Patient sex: M
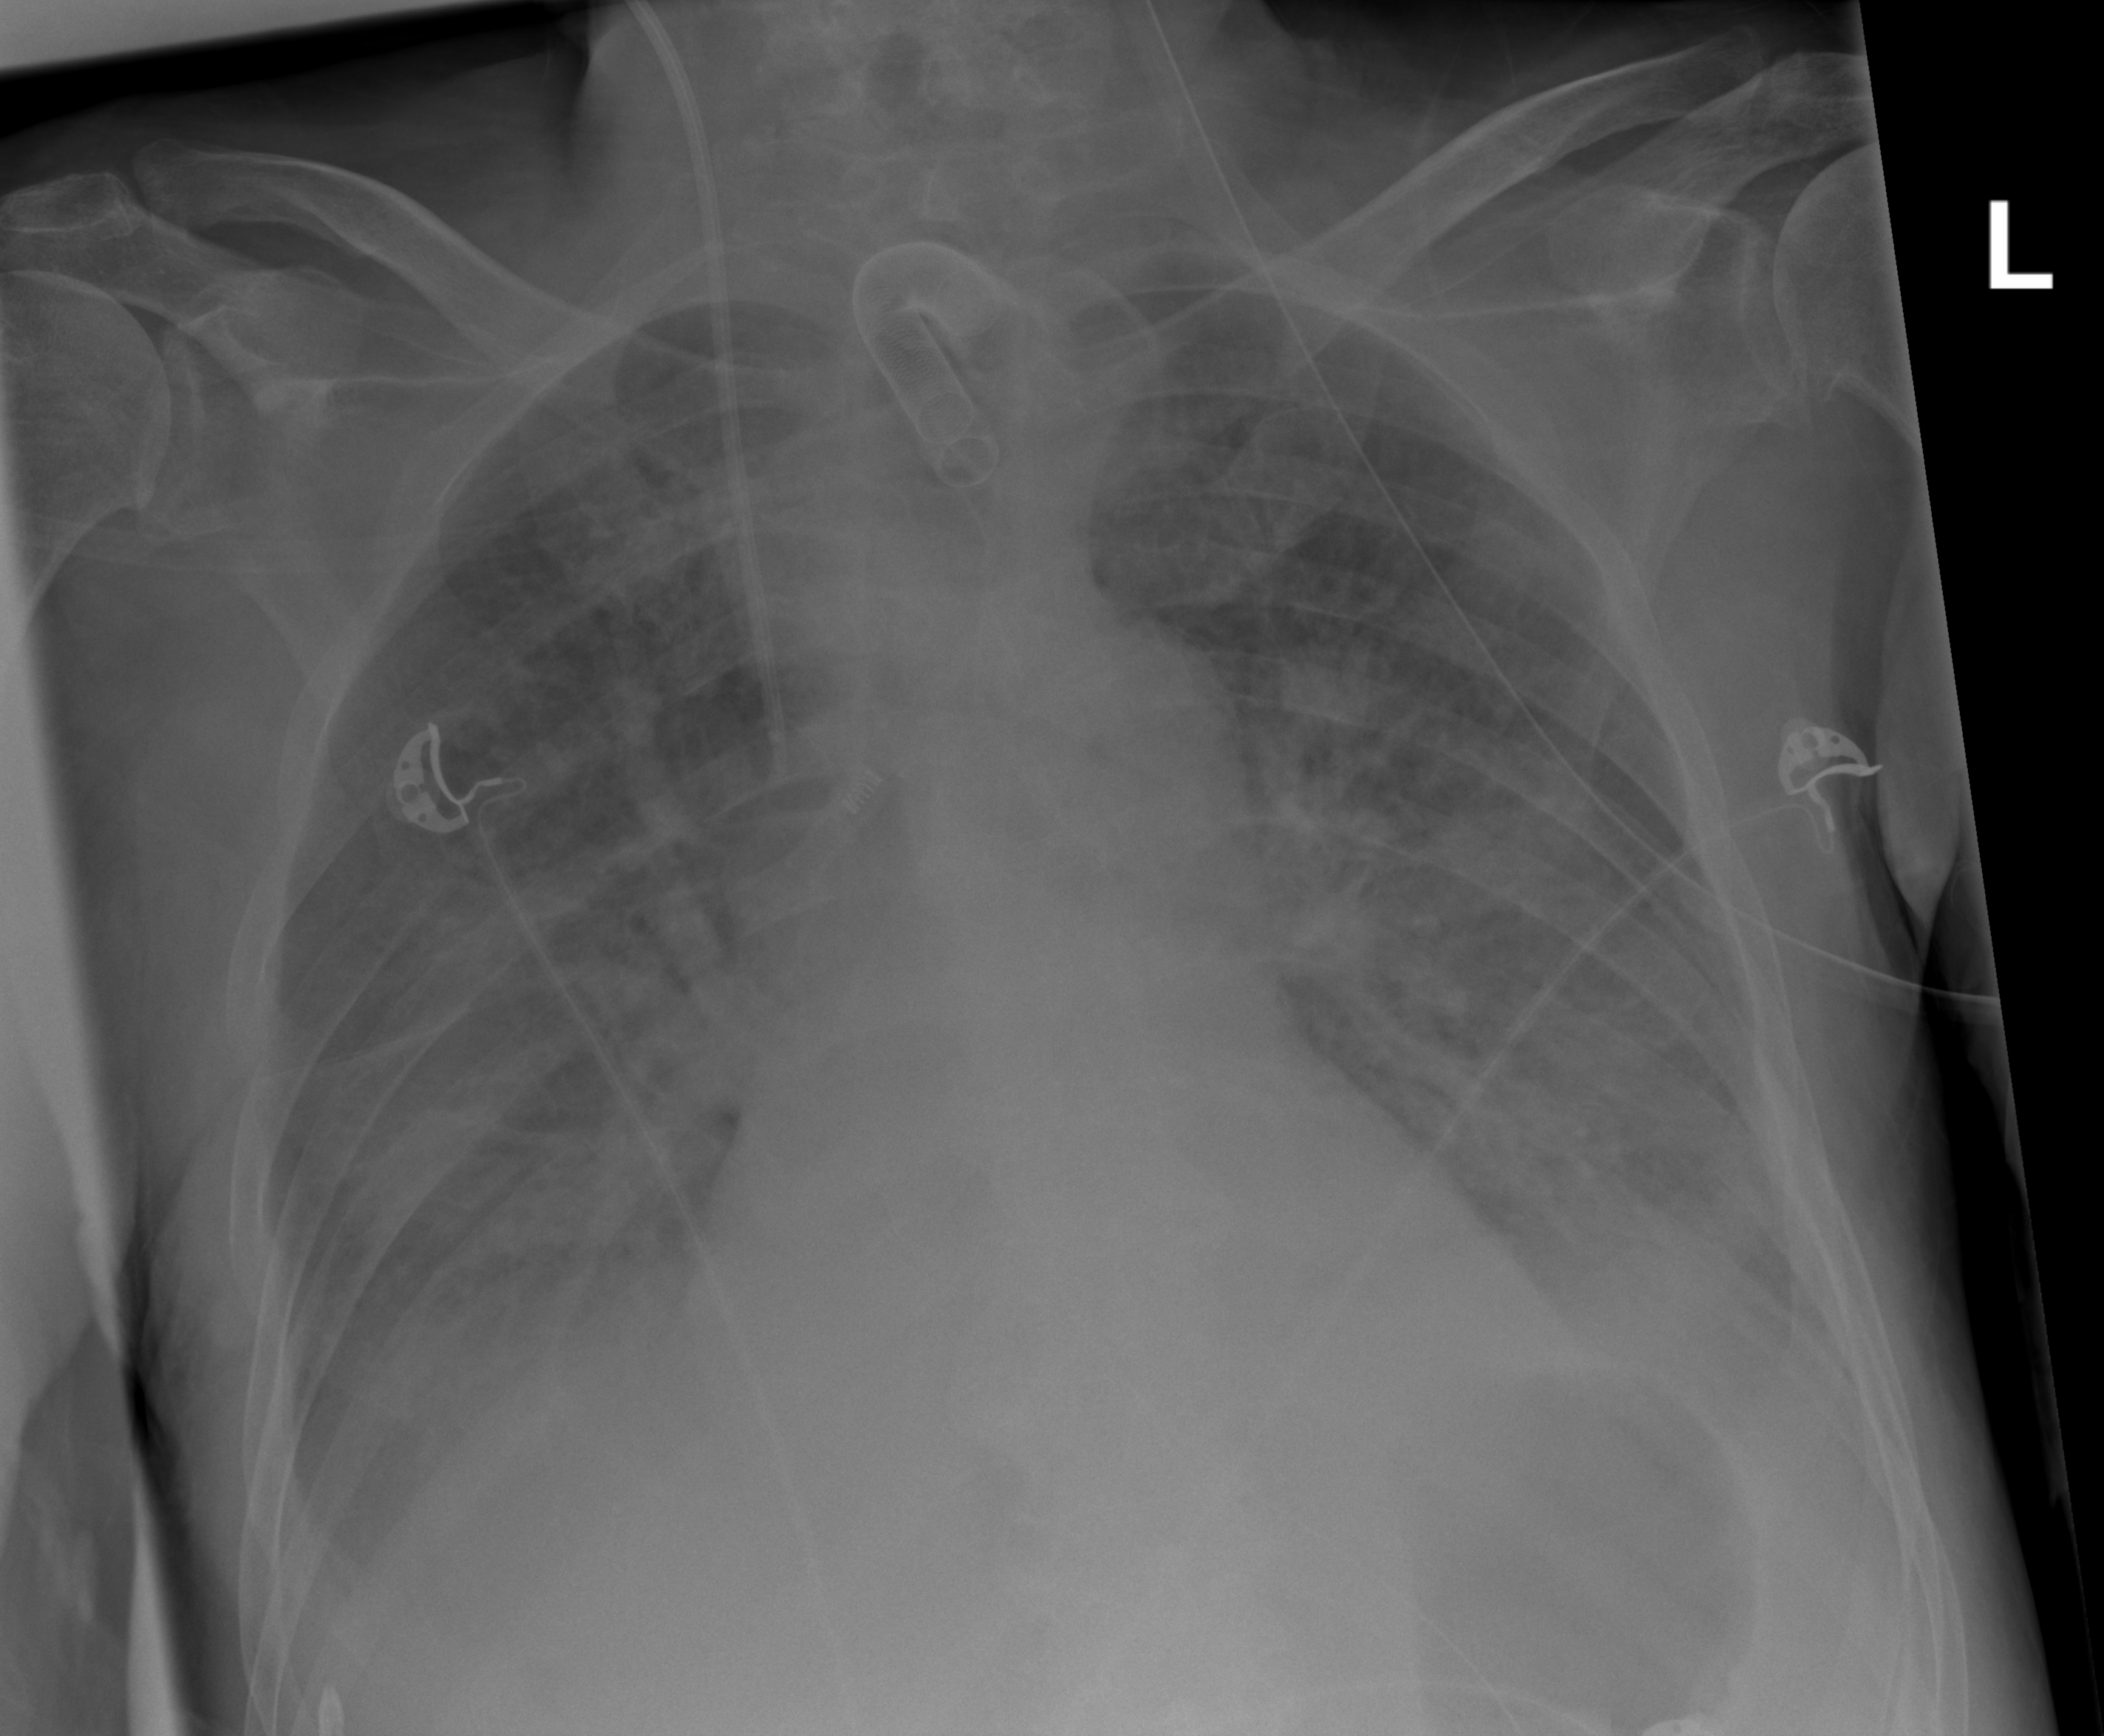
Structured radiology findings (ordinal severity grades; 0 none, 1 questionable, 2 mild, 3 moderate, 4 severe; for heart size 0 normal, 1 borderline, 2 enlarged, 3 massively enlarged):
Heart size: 2
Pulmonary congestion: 3
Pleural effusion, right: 2
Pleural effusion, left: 2
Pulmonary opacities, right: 2
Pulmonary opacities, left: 2
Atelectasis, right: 2
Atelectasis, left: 2